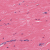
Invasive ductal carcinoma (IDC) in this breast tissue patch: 0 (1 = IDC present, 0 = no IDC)